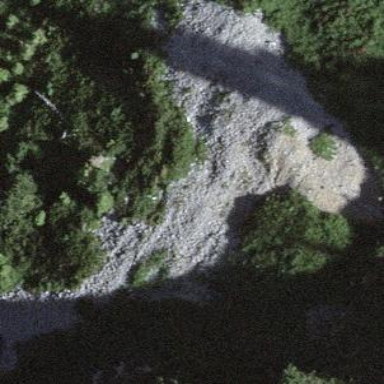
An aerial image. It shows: Natural scree.